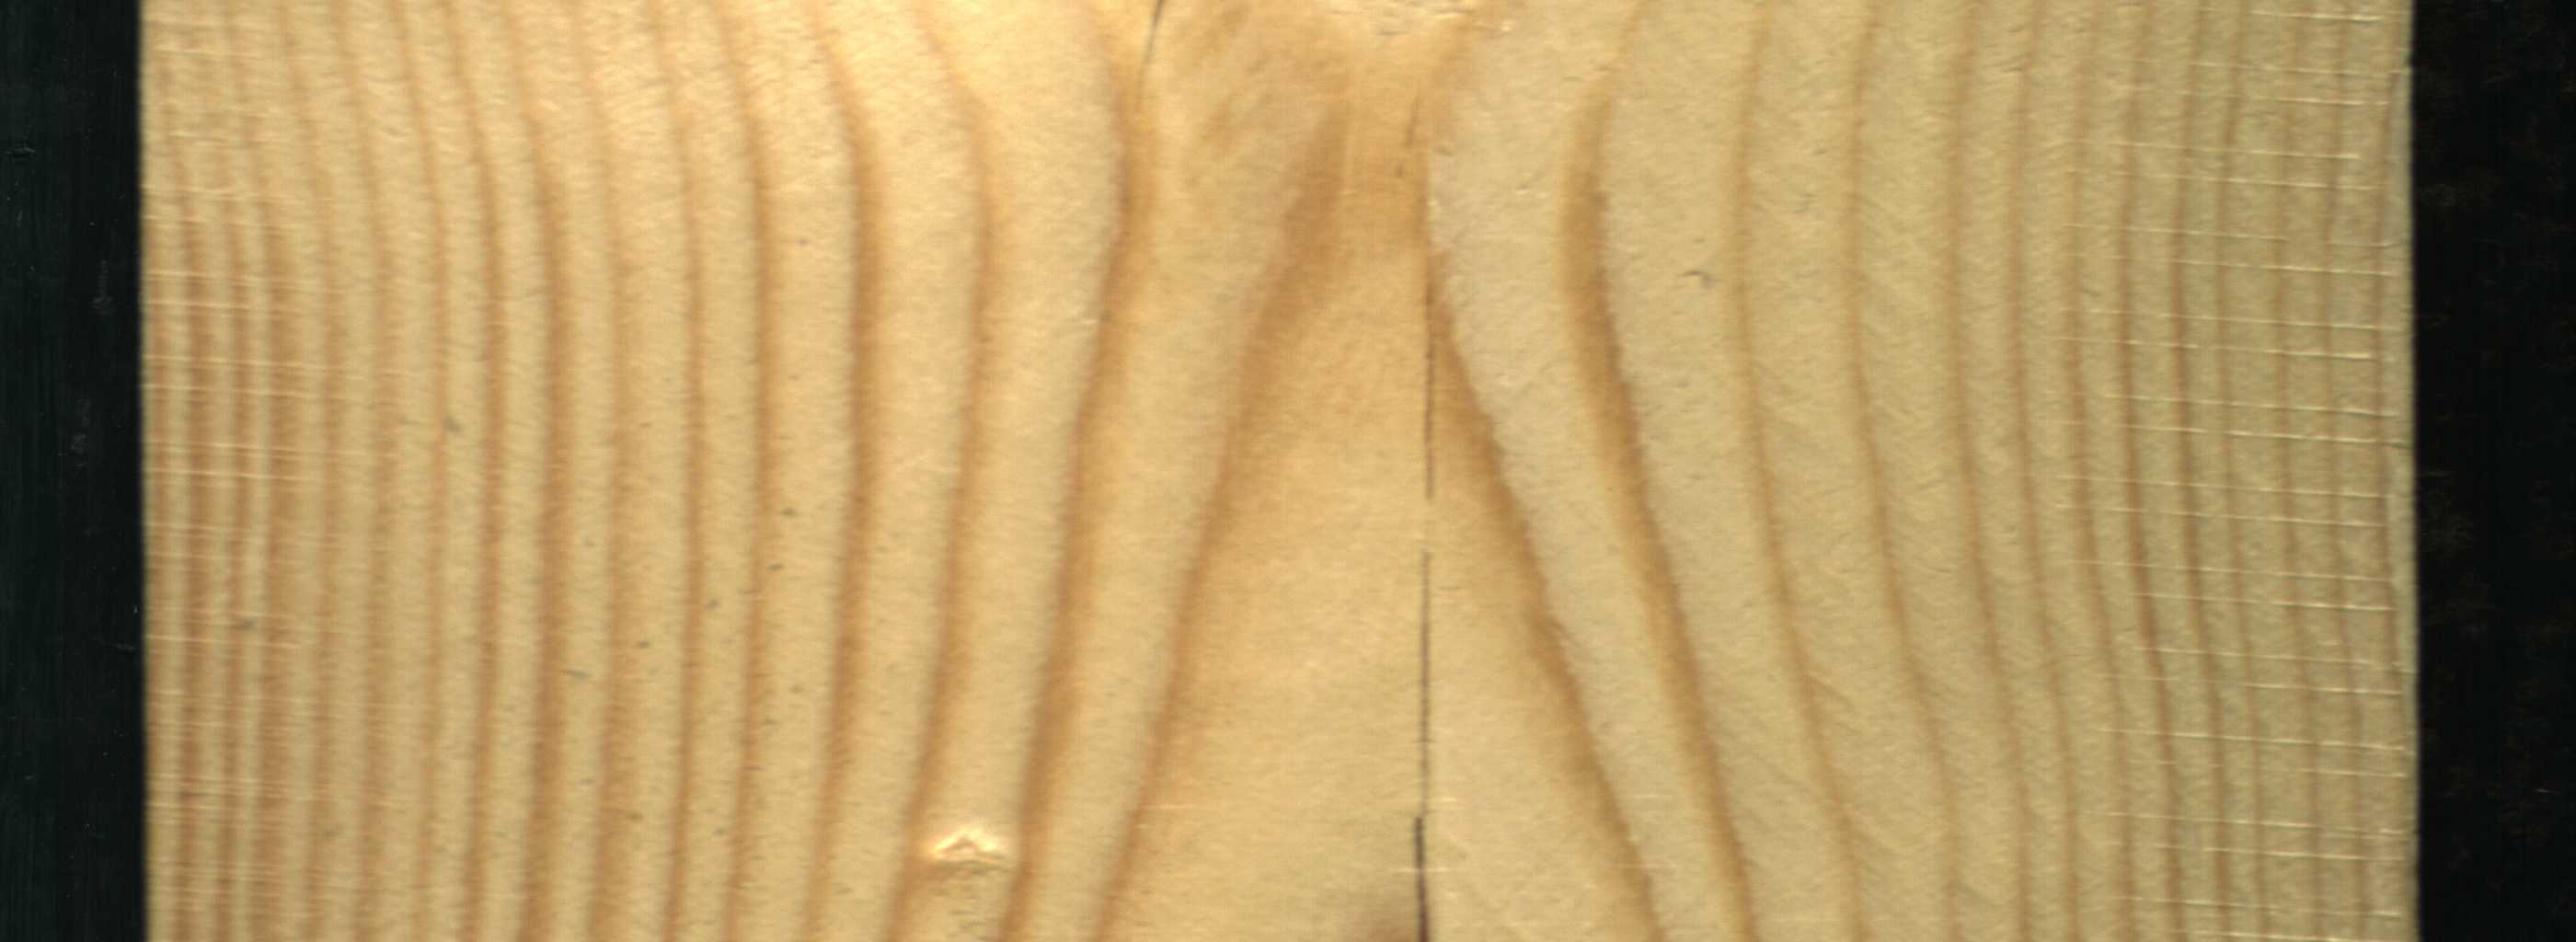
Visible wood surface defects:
Crack